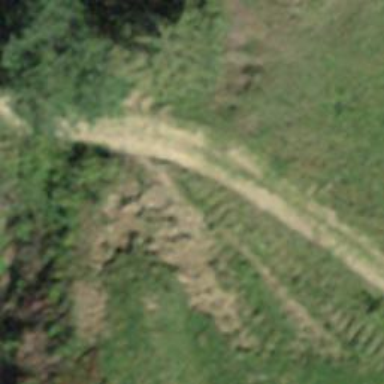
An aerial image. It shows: Grade 5 track for hiking in the backcountry.